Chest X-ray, AP view. Patient: 37 years old, sex F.
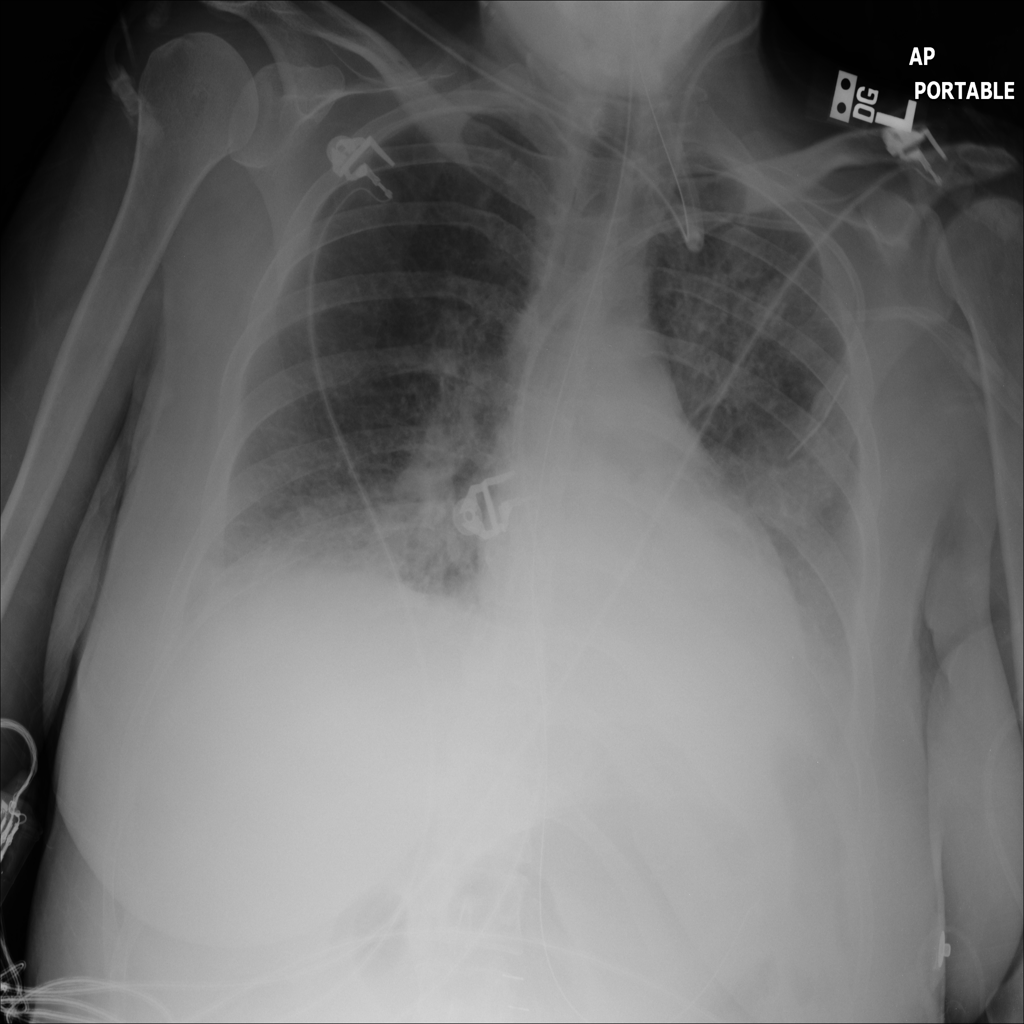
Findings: Effusion, Infiltration